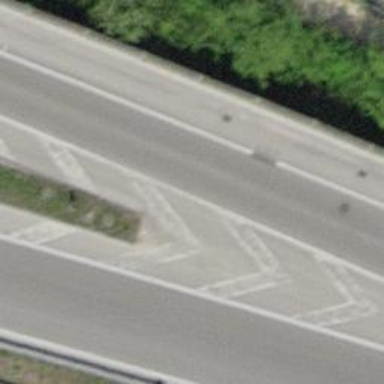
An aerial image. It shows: Asphalt motorway link.